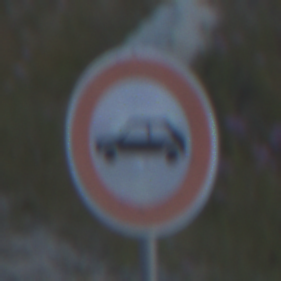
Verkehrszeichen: VerbotPersonenkraftwagen
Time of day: SunriseSunset
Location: Outdoor (RoadRail)
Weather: Clear
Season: NotSpecified
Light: Natural